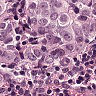
Metastatic tissue present: yes